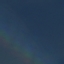
Label: SeaLake